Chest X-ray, PA view. Patient: 74 years old, sex M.
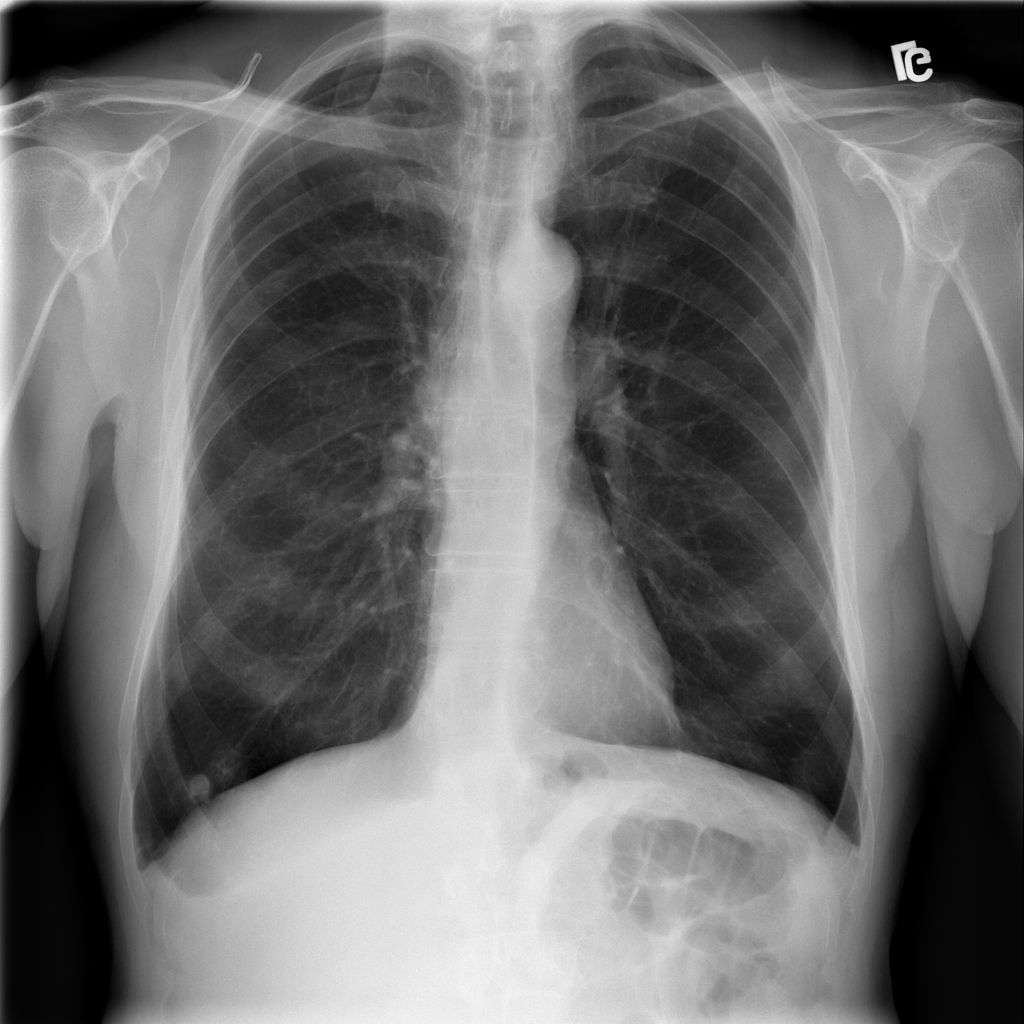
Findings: No Finding